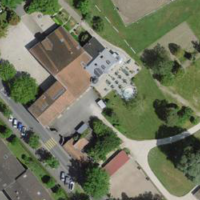
EUNIS habitat code: 54
Species observed at this site:
Hydrangea macrophylla